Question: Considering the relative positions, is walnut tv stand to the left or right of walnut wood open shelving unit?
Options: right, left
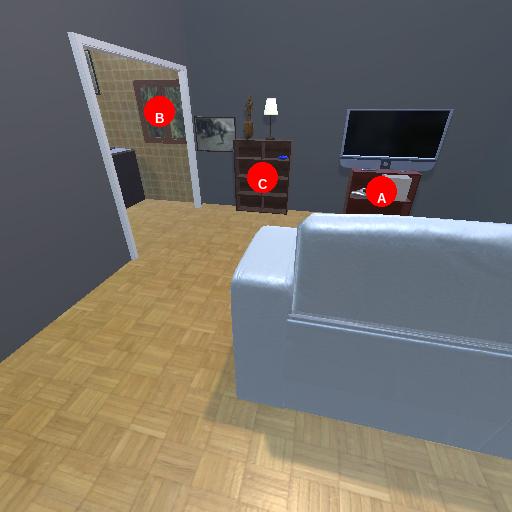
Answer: right